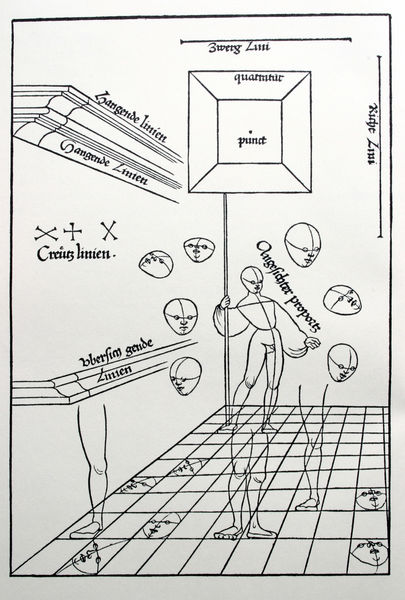
Titel: Illustration aus: Eyn schön nützlich büchlin und underweisung der kunst des Messens
Künstler: Hieronymus Rodler
Standort: (Seriendruck)
Schlagwörter: fuß, kopf, körper, mann, weiß, bewegung, fenster, frau, köpfe, nase, raum, schwarz, skizze, zeichnung, zimmer, karo, muster, schachbrettmuster, gesichter, anatomie, architektur, arm, arme, augen, barock, gesicht, mensch, rahmen, schädel, sockel, stehen, innenraum, porträt, flach, boden, figur, innen, klassizismus, bühne, lippen, renaissance, beine, bein, füße, holzschnitt, schrift, welle, bilderrahmen, ecke, liegen, modell, perspektive, parkett, studie, abstrakt, grafik, graphik, linien, weis, rand, figuren, architecture, crown, hands, men, people, white, window, black, face, figures, interior, nose, old, portrait, room, sleeve, table, wall, pattern, picture, print, balken, floor, perspective, tiefe, knie, oberkörper, striche, flucht, fluchtlinien, harmonie, fussboden, karos, maske, buch, höhe, kreuz, rechteck, linie, zentralperspektive, druck, schwarz-weiss, druckgrafik, stich, seite, fliesen, pavement, text, woodcut, buchstaben, punkt, beschriftung, schach, fliese, entwurf, kunst, schema, ecken, fries, quadrate, sims, hand, gesims, kreuze, sarg, wood, eck, fluchtpunkt, greek, man, naked, nude, mittelalter, konstruktion, head, german, eyes, feet, plan, zwerg, stange, flat, view, dürer, drawing, paper, lineal, kopfstudie, entwürfe, black and white, expression, frame, oval, mouth, graphic, line, sketch, fraktur, geometrie, quadrat, books, cross, faces, pen, writing, movement, glieder, raster, shelf, erklärung, letter, person, gebälk, proportionen, human, massstab, traktat, arms, mantle, pose, zeichung, design, länge, ink, rectangle, draft, square, theater, masstab, maße, abmessung, maß, maßangaben, proportion, architect, drawings, italian, scale, messung, vermessung, dot, foot, study, geometric, pencil, räumlich, medieval, erläuterung, draw, measurements, rectangles, squares, gitternetz, albrecht dürer, angles, form, legs, lines, checkers, räumlichkeit, figure, größe, space, verhältnis, mask, script, breite, figurine, conceptual, hanging, qudrat, grid, mannequin, standing, studies, durer, body, größenverhältnis, proportionsstudie, bodies, latin, unterweisung, cornice, proportionslehre, ziechnung, modernism, heads, perspektivenanleitung, dali, floating, surreal, measure, measurement, allemand, anatomic, anatomy, art drawings, ausgen, bodily proportions, body face cross drawingf, bodys, centralperspective, chart, confusion, corps, croix, crown moulding, dessin, diagram, disegno, drawing face, echelle, etude, exercise, expressions, extract, facial impression, frakturschrift, gliederfigur, graühic, guide, height, jambe, knee, kreuzlinien, leg, maths, menschliche form, middle ages, modele, molding, moulage, moulding, nu`, oerson, parties, parts, perportion, pied, pole, position, practice, preparation, proporation, proportions, puppett, rationalisation, receed, recession, rectangular, representation, rough draft, schematic, scheme, schlemmer, sleeves, tete, theoretical, theory, tiles, vanishing point, visage, vision, volume, vorosprung, words, cube, tile, pring, stage, marks, symbolic, lininen, optics, details, eves, t, lefs, catch, dummy, orthagonals, foreign, orthagonal, shelt, xcgert', technical, directions, x, simplicity, teaching, blackletter, dure, measuring, dimensions, ddrawing, how to, kontrapost, perspektiven, kreuzlinie, dquare, size, terms, mock, punct, symbles, deminsion, sketech, +, boz, mock up, propotions, decomposed, hypercube